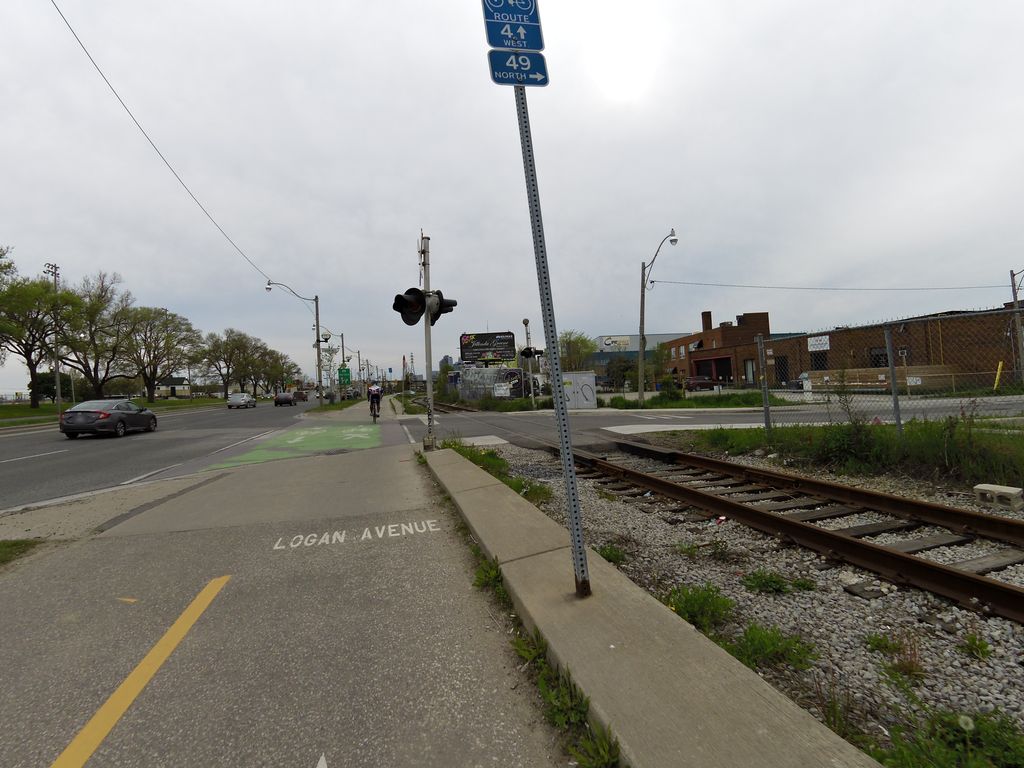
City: toronto